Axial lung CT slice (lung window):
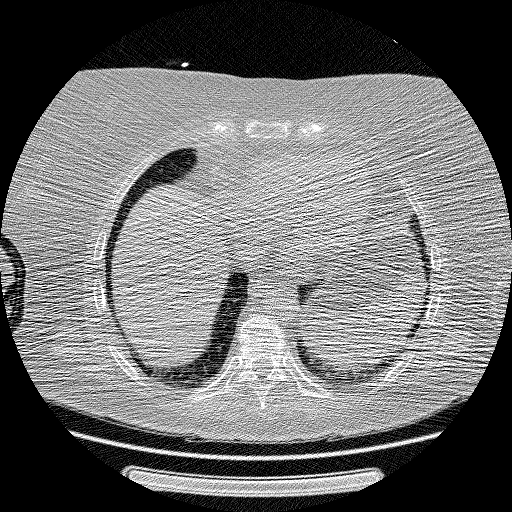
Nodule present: no